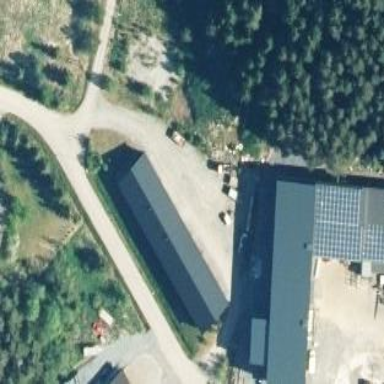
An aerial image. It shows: Industrial building.